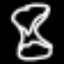
Label: hourglass